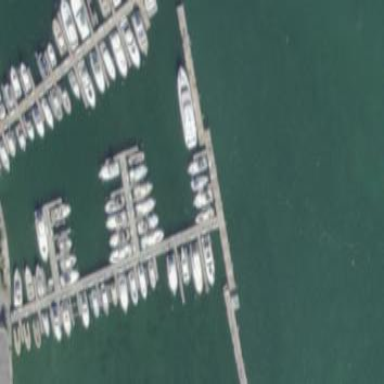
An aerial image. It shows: Marina on leisure land.